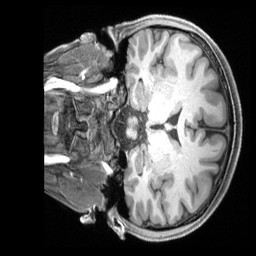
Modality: T1w
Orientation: coronal
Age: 24
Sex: female
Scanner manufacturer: siemens
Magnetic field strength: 3 T
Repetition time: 2.4 s
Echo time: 0.00222 s